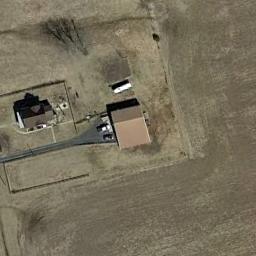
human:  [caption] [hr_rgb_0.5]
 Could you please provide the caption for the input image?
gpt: There are two cars next to the sparse residential .

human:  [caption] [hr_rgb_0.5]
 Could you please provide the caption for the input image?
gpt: The sparse residential is on the bare land next to a road .

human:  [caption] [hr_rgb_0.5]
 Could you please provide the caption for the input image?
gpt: There are several houses on one side of the highway .

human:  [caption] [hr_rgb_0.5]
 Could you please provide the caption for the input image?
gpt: There are several houses of different sizes in sparse residential areas surrounded by open spaces .

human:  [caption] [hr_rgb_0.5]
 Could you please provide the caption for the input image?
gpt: A sparse residential area with two buildings and bare land .